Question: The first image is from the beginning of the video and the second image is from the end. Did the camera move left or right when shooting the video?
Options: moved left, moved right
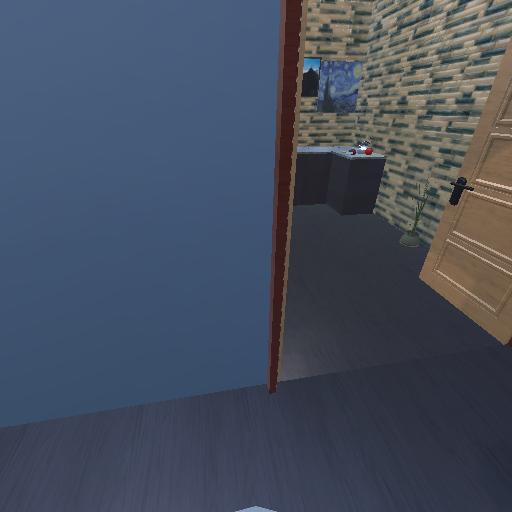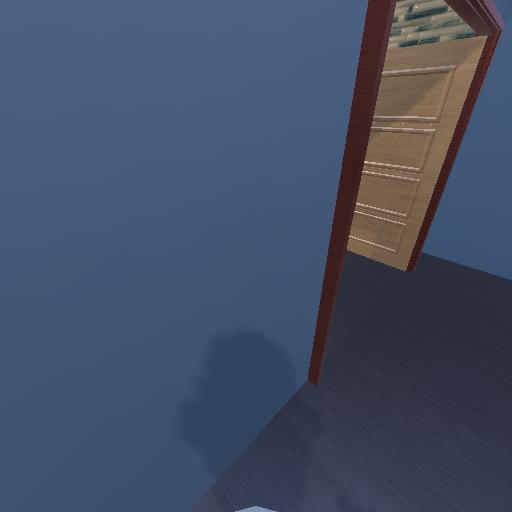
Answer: moved left